Interaction volume radius: 5 \u00c5
Interaction volume height: 10 \u00c5
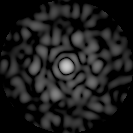
Disorder parameter: 0.8662